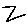
Label: zigzag